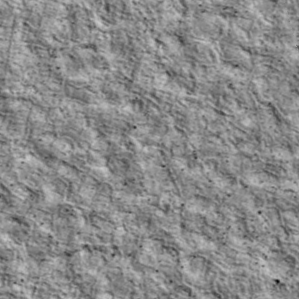
Label: non_frost